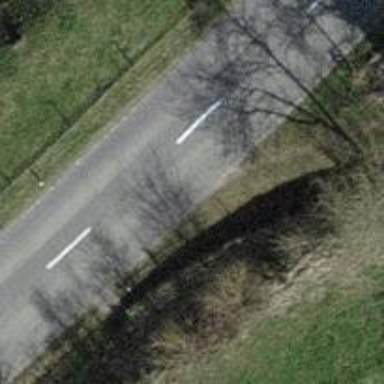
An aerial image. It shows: Tertiary road.